Interaction volume radius: 5 \u00c5
Interaction volume height: 10 \u00c5
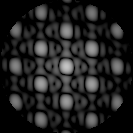
Disorder parameter: 0.1012